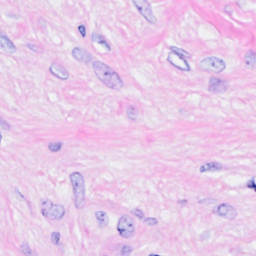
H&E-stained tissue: Breast